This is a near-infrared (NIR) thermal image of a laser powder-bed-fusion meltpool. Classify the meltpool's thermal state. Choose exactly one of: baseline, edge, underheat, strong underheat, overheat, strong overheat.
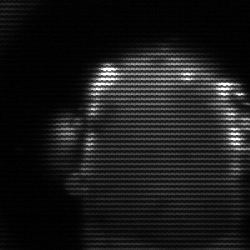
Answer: baseline